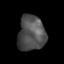
Tissue: skin
Cell type: Epithelial cells
Senescence score: 0.2579
Nuclear area (px): 942
Mean DAPI intensity: 80.558